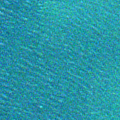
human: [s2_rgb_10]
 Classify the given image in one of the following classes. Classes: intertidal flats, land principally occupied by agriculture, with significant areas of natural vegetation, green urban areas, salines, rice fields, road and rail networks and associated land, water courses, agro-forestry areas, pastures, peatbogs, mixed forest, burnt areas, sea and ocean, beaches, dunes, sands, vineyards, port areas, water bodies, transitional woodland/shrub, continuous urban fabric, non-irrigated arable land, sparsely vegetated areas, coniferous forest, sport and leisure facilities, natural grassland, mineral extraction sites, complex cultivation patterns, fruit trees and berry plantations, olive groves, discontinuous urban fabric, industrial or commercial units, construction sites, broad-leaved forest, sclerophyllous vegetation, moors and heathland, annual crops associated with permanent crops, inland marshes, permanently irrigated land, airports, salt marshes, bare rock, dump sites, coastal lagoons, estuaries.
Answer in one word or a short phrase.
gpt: sea and ocean